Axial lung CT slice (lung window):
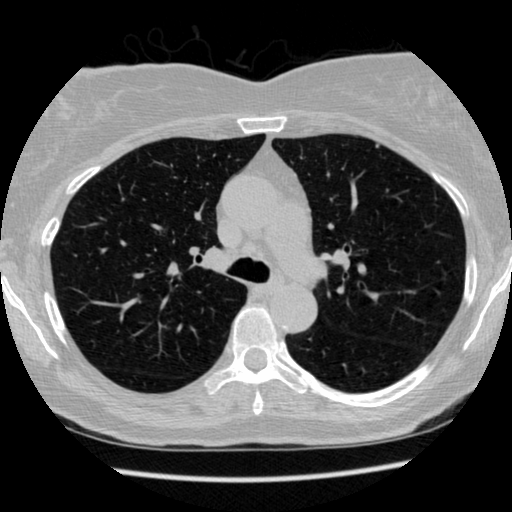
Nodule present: no